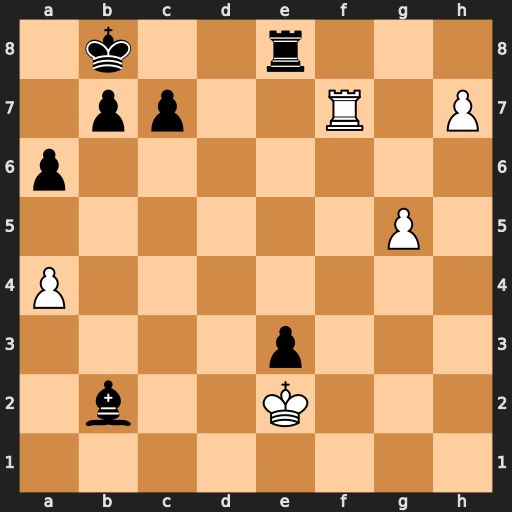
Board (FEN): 1k2r3/1pp2R1P/p7/6P1/P7/4p3/1b2K3/8
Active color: w
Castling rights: -
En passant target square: -
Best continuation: g6 b6 g7